Question: Really impressed with Juile Lerman's pluralsight course on "EF in Enterprise" and decided to build my demo app.
I am using VS 2012 and latest versions of EF,SQL Server and MVC. I am building a demo application which applies SOLID principles. I am doing this to better understand how to implement DI & unit testing.
I have used DB first approach for this demo application. It contains only one table named UserDetails and below is how it looks in SQL server. I will use this table for CRUD operations.

This layer contains my Model1.edmx file and the context class as below.
'''
namespace WESModel
{
using System;
using System.Data.Entity;
using System.Data.Entity.Infrastructure;
using WESDomain;
public partial class WESMVCEntities : DbContext
{
public WESMVCEntities()
: base("name=WESMVCEntities")
{
}
protected override void OnModelCreating(DbModelBuilder modelBuilder)
{
throw new UnintentionalCodeFirstException();
}
public DbSet<UserDetail> UserDetails { get; set; }
}
}
'''
This layer contains my Domain classes (or POCO classes). These POCO classes were actually auto generated in my WESModel layer. I moved them out to this layer. Here is how the single POCO class looks.
'''
namespace WESDomain
{
using System;
using System.Collections.Generic;
public partial class UserDetail:IUserDetail
{
public int Id { get; set; }
public string UserName { get; set; }
}
}
'''
This layer contains reference to dlls from my above 2 layers.
This layer has my Repository class as shown below. For now , I am keeping the IRepository in the same class :)
'''
namespace WESDataLayer
{
public class UserDetailRepository : IUserDetailRepository
{
WESMVCEntities context = new WESMVCEntities();
public IQueryable<IUserDetail> All
{
get { return context.UserDetails; }
}
public IQueryable<IUserDetail> AllIncluding(params Expression<Func<IUserDetail, object>>[] includeProperties)
{
IQueryable<IUserDetail> query = context.UserDetails;
foreach (var includeProperty in includeProperties) {
query = query.Include(includeProperty);
}
return query;
}
public IUserDetail Find(int id)
{
return context.UserDetails.Find(id);
}
public void InsertOrUpdate(UserDetail userdetail)
{
if (userdetail.Id == default(int)) {
// New entity
context.UserDetails.Add(userdetail);
} else {
// Existing entity
context.Entry(userdetail).State = EntityState.Modified;
}
}
public void Delete(int id)
{
var userdetail = context.UserDetails.Find(id);
context.UserDetails.Remove(userdetail);
}
public void Save()
{
context.SaveChanges();
}
public void Dispose()
{
context.Dispose();
}
}
public interface IUserDetailRepository : IDisposable
{
IQueryable<IUserDetail> All { get; }
IQueryable<IUserDetail> AllIncluding(params Expression<Func<UserDetail, object>>[] includeProperties);
UserDetail Find(int id);
void InsertOrUpdate(UserDetail userdetail);
void Delete(int id);
void Save();
}
}
'''
: This is my UI layer. It will be my MVC application in my final app. Here i simply query the DB and display the data. This is how the code looks.
'''
namespace ConsoleApplication1
{
class Program
{
static void Main(string[] args)
{
IUserDetailRepository repo = new UserDetailRepository();
var count = repo.All.ToList().Count().ToString();
Console.WriteLine("Count: {0}", count);
Console.ReadLine();
}
}
}
'''
My UI layer does not have any ref to EF DLL. However, It has an instance of Repository class. In MVC application, my controller will have an instance of repository class or UnitOfWork.
a) Is this the right thing to do ?
b) Is there any way i can abstract it ?
c) What if in future i want to swap out EF with Dapper or any other ORM tool ?
d) How do i fit my DI tool in this project ? In which layer it should be ?
e) Unit testing. I am aware of StructureMap and want to make use of it in this project in such a way that in future i should be able to swap it out with Ninject. How do i achieve this ?
Thanks for reading this big question and i really appreciate if anyone can point me in right direction.
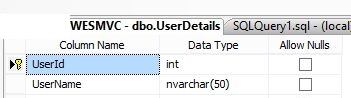
Answer: > Question: My UI layer does not have any ref to EF DLL. However, It has
an instance of Repository class. In MVC application, my controller
will have an instance of repository class or UnitOfWork.
Yes, UI layer classes must not have any reference to EF. But to do this, they can't have a reference to the concrete repository. In MVC Application, if you don't use a Service Layer, the Controller will have a reference just on IUserDetailRepository, and wait a concrete type from construction.
About UnitOfWork, it depends on your implementation :-)
> a) Is this the right thing to do ?
The right thing to do is called "loose coupling", it seems that your design is choosing this way.
> b) Is there any way i can abstract it ?
Yes, you can use a Dependency Resolver. This way, no need to reference concrete types, you will have a code only based on abstractions
> c) What if in future i want to swap out EF with Dapper or any other ORM tool ?
You must have a Data Access Layer, for example, a library containing your concrete implementations of your IXxxRepository contracts. In your case, it will be EF implementations. When you will change for Dapper, you will have to re-implement this layer. The refactoring has an acceptable limit.
> d) How do i fit my DI tool in this project ? In which layer it should be ?
Best place to place your DI tool will be the UI layer. On application start, you will configure dependencies bindings and everything will work automagically ;)
> e) Unit testing. I am aware of StructureMap and want to make use of it in this project in such a way that in future i should be able to swap it out with Ninject. How do i achieve this ?
You want to unplug your Dependency Resolver to plug an other? No problem, just have a forecast when coding configuration of your DR to have the minimum coupling with your application. There are some tips to limit coupling in some cases... In the project I am currently working on, we have first an MVC application and a Service Layer, Business Layer, Data Access Layer, and Infrastructure Layer. We use Ninject as DR, and the infratructure and Web UI layers are the only that have a reference on Ninject. It's very easy to unplug it, and we already tried Unity this way.
One more thing, you shouldn't have a contract for UserDetail. There is no need for that, use Dependency Injection on stateless classes rather than on all classes like DTOs.